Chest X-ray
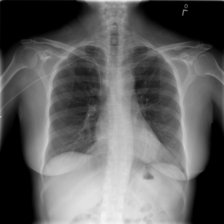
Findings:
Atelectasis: positive
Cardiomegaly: negative
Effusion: negative
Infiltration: negative
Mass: negative
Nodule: negative
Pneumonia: negative
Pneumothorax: negative
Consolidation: negative
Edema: negative
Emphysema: negative
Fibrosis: negative
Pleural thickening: negative
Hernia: negative